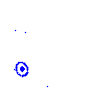
Particle: electron